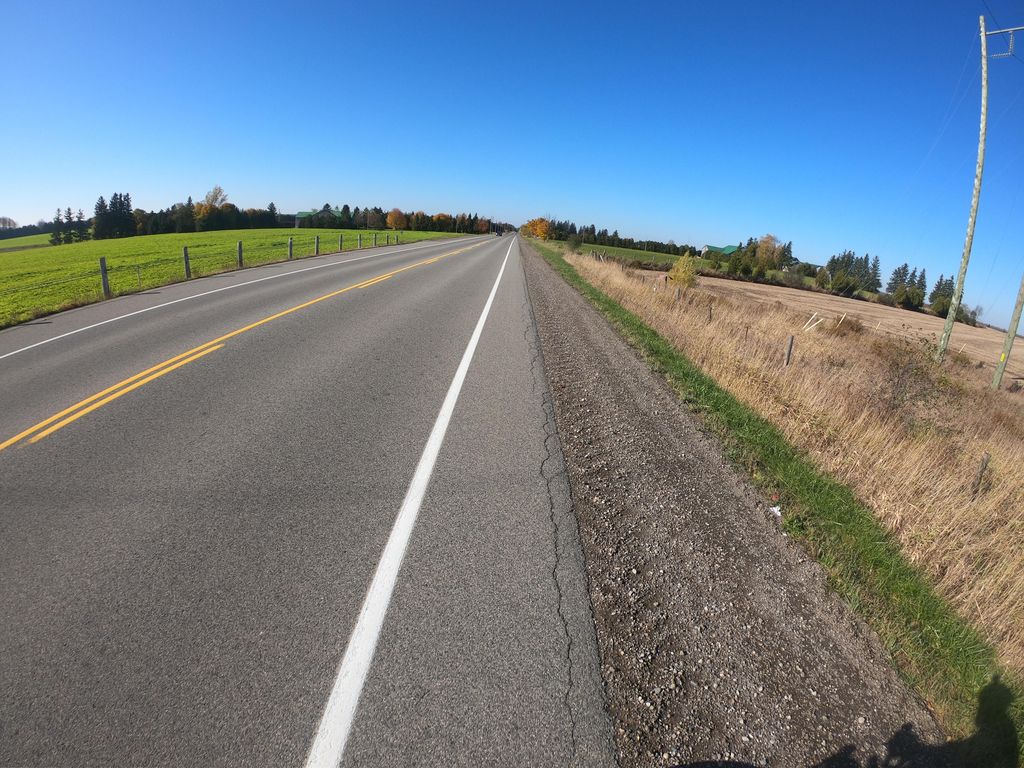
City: kitchener-waterloo